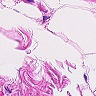
Metastatic tissue present: no